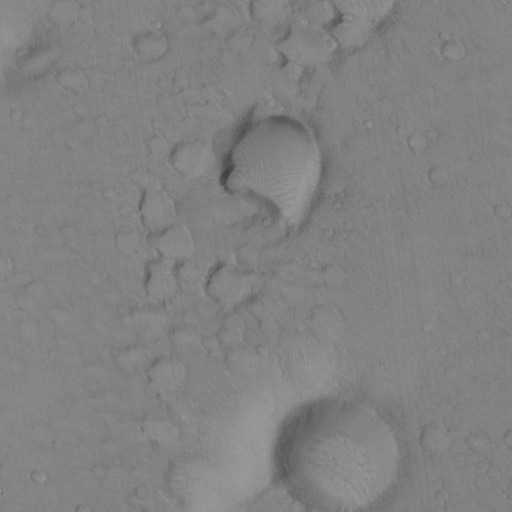
Objects detected: cone, cone